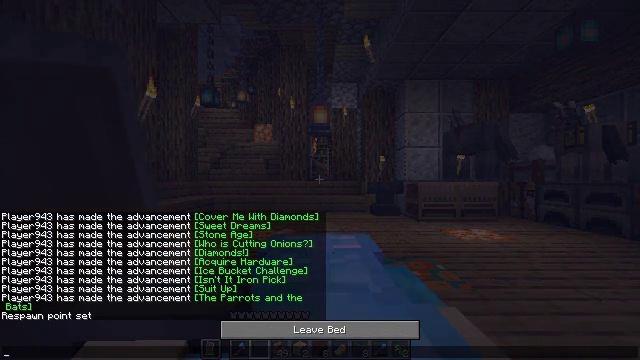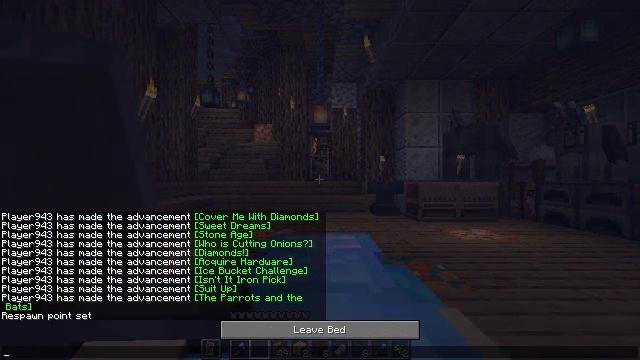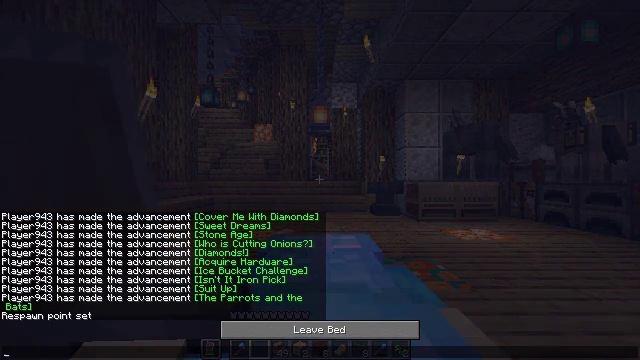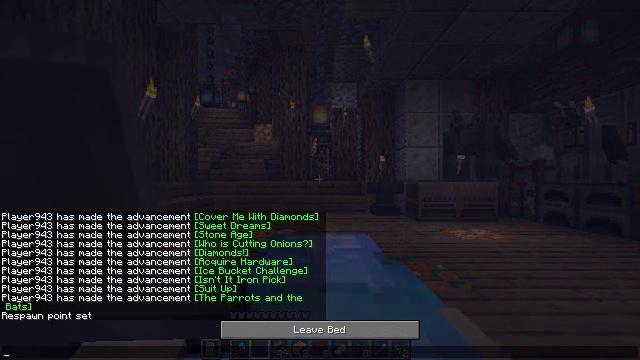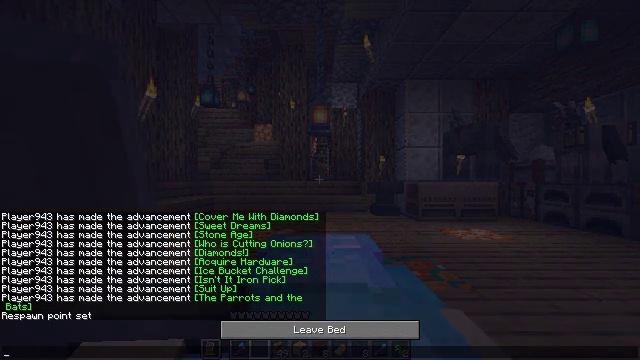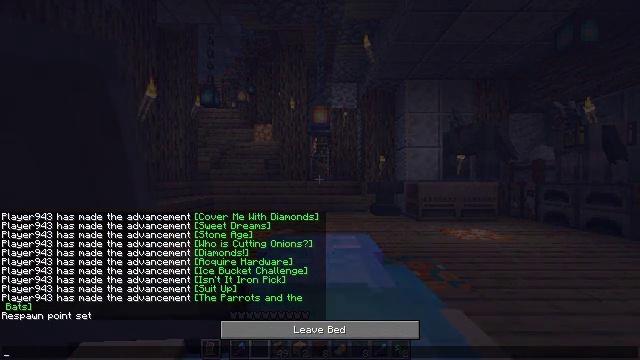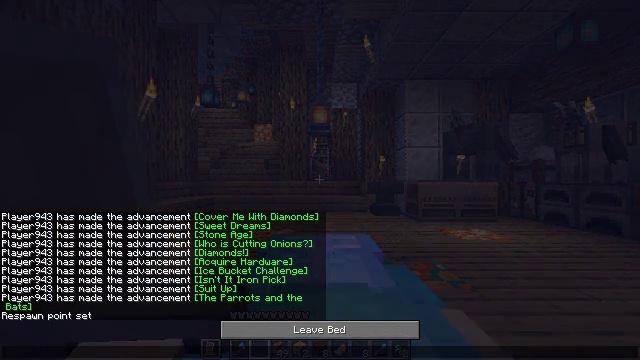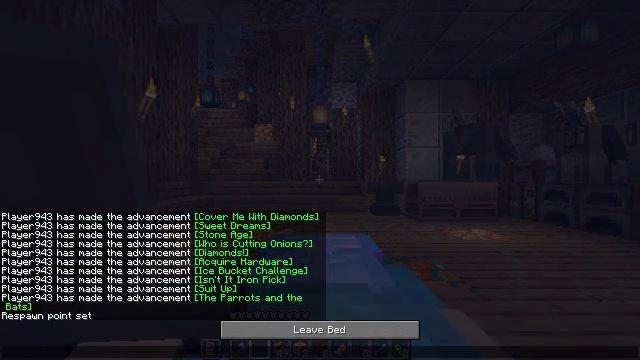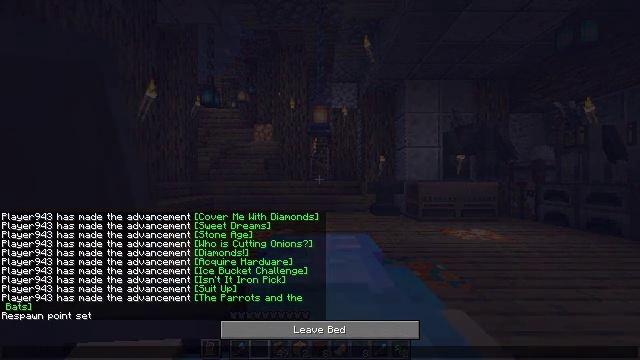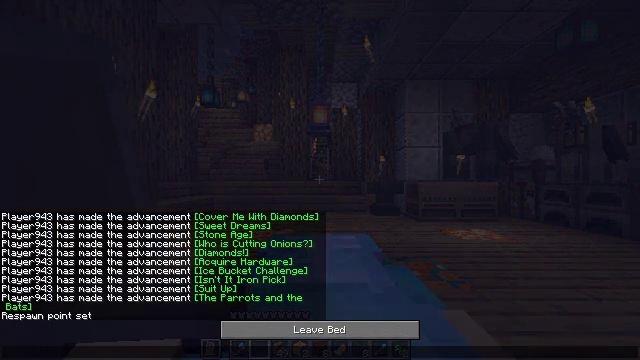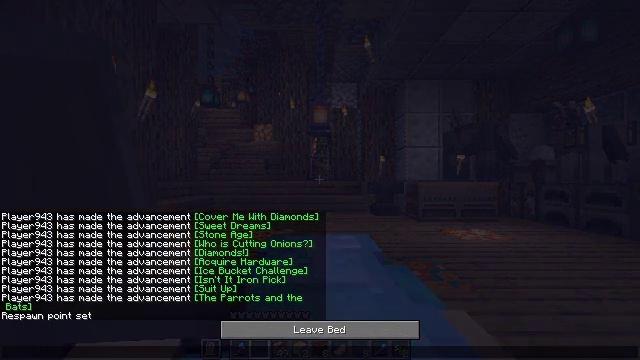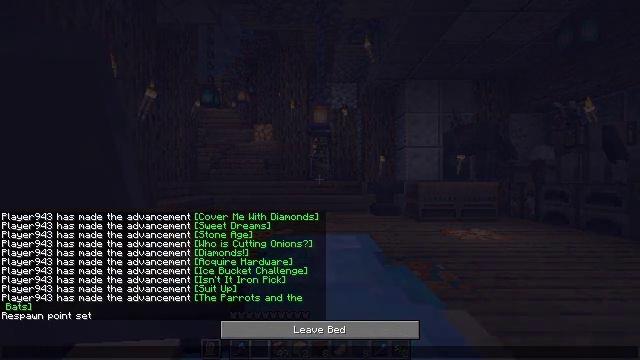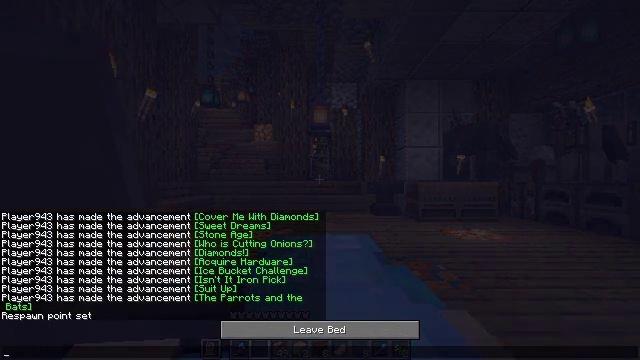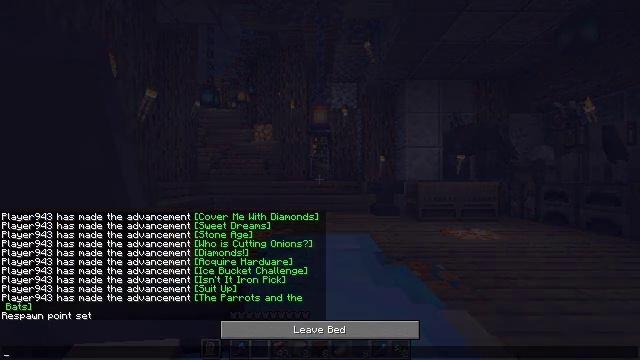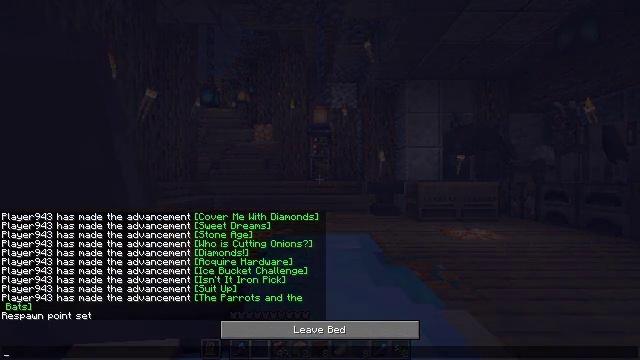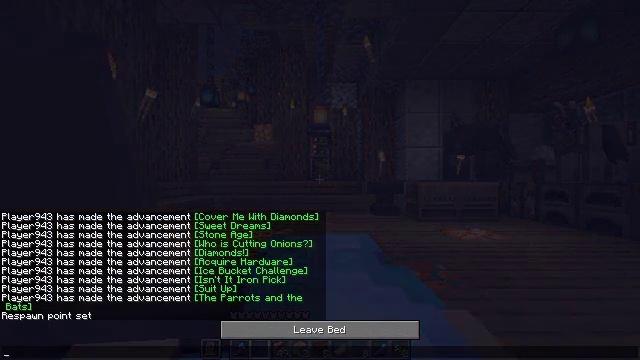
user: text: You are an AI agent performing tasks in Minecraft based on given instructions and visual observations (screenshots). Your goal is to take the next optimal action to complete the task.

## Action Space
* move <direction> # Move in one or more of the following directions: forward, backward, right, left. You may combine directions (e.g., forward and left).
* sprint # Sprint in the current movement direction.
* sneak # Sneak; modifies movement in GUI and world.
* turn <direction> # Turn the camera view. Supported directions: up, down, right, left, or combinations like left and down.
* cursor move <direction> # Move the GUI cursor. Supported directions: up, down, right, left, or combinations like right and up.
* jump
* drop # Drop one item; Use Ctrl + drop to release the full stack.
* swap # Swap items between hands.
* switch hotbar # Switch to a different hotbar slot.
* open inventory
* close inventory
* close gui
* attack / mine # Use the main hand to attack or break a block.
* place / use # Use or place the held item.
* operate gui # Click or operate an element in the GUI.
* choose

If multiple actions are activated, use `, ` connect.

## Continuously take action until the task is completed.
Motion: motion action
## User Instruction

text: Collect the light blue bed.
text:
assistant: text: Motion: no_op
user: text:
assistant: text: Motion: no_op
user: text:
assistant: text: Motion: no_op
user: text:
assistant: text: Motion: no_op
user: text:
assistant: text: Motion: no_op
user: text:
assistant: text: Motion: no_op
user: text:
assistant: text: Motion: no_op
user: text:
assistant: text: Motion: no_op
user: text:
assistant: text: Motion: no_op
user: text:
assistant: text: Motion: no_op
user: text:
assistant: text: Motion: no_op
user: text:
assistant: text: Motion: no_op
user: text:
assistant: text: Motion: no_op
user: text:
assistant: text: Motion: no_op
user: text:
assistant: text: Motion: no_op
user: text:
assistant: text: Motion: no_op
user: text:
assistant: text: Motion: no_op
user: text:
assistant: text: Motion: close gui
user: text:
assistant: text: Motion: no_op
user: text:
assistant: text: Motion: no_op
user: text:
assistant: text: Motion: no_op
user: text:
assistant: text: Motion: no_op
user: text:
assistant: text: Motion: no_op
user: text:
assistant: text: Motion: no_op
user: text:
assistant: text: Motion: no_op
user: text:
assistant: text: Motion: no_op
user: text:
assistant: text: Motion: no_op
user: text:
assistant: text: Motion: no_op
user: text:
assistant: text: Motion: no_op
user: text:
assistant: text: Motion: no_op